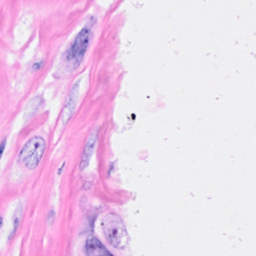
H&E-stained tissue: Breast